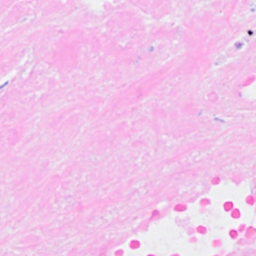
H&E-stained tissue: Breast